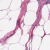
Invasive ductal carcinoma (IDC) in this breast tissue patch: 0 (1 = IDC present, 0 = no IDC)